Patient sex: M
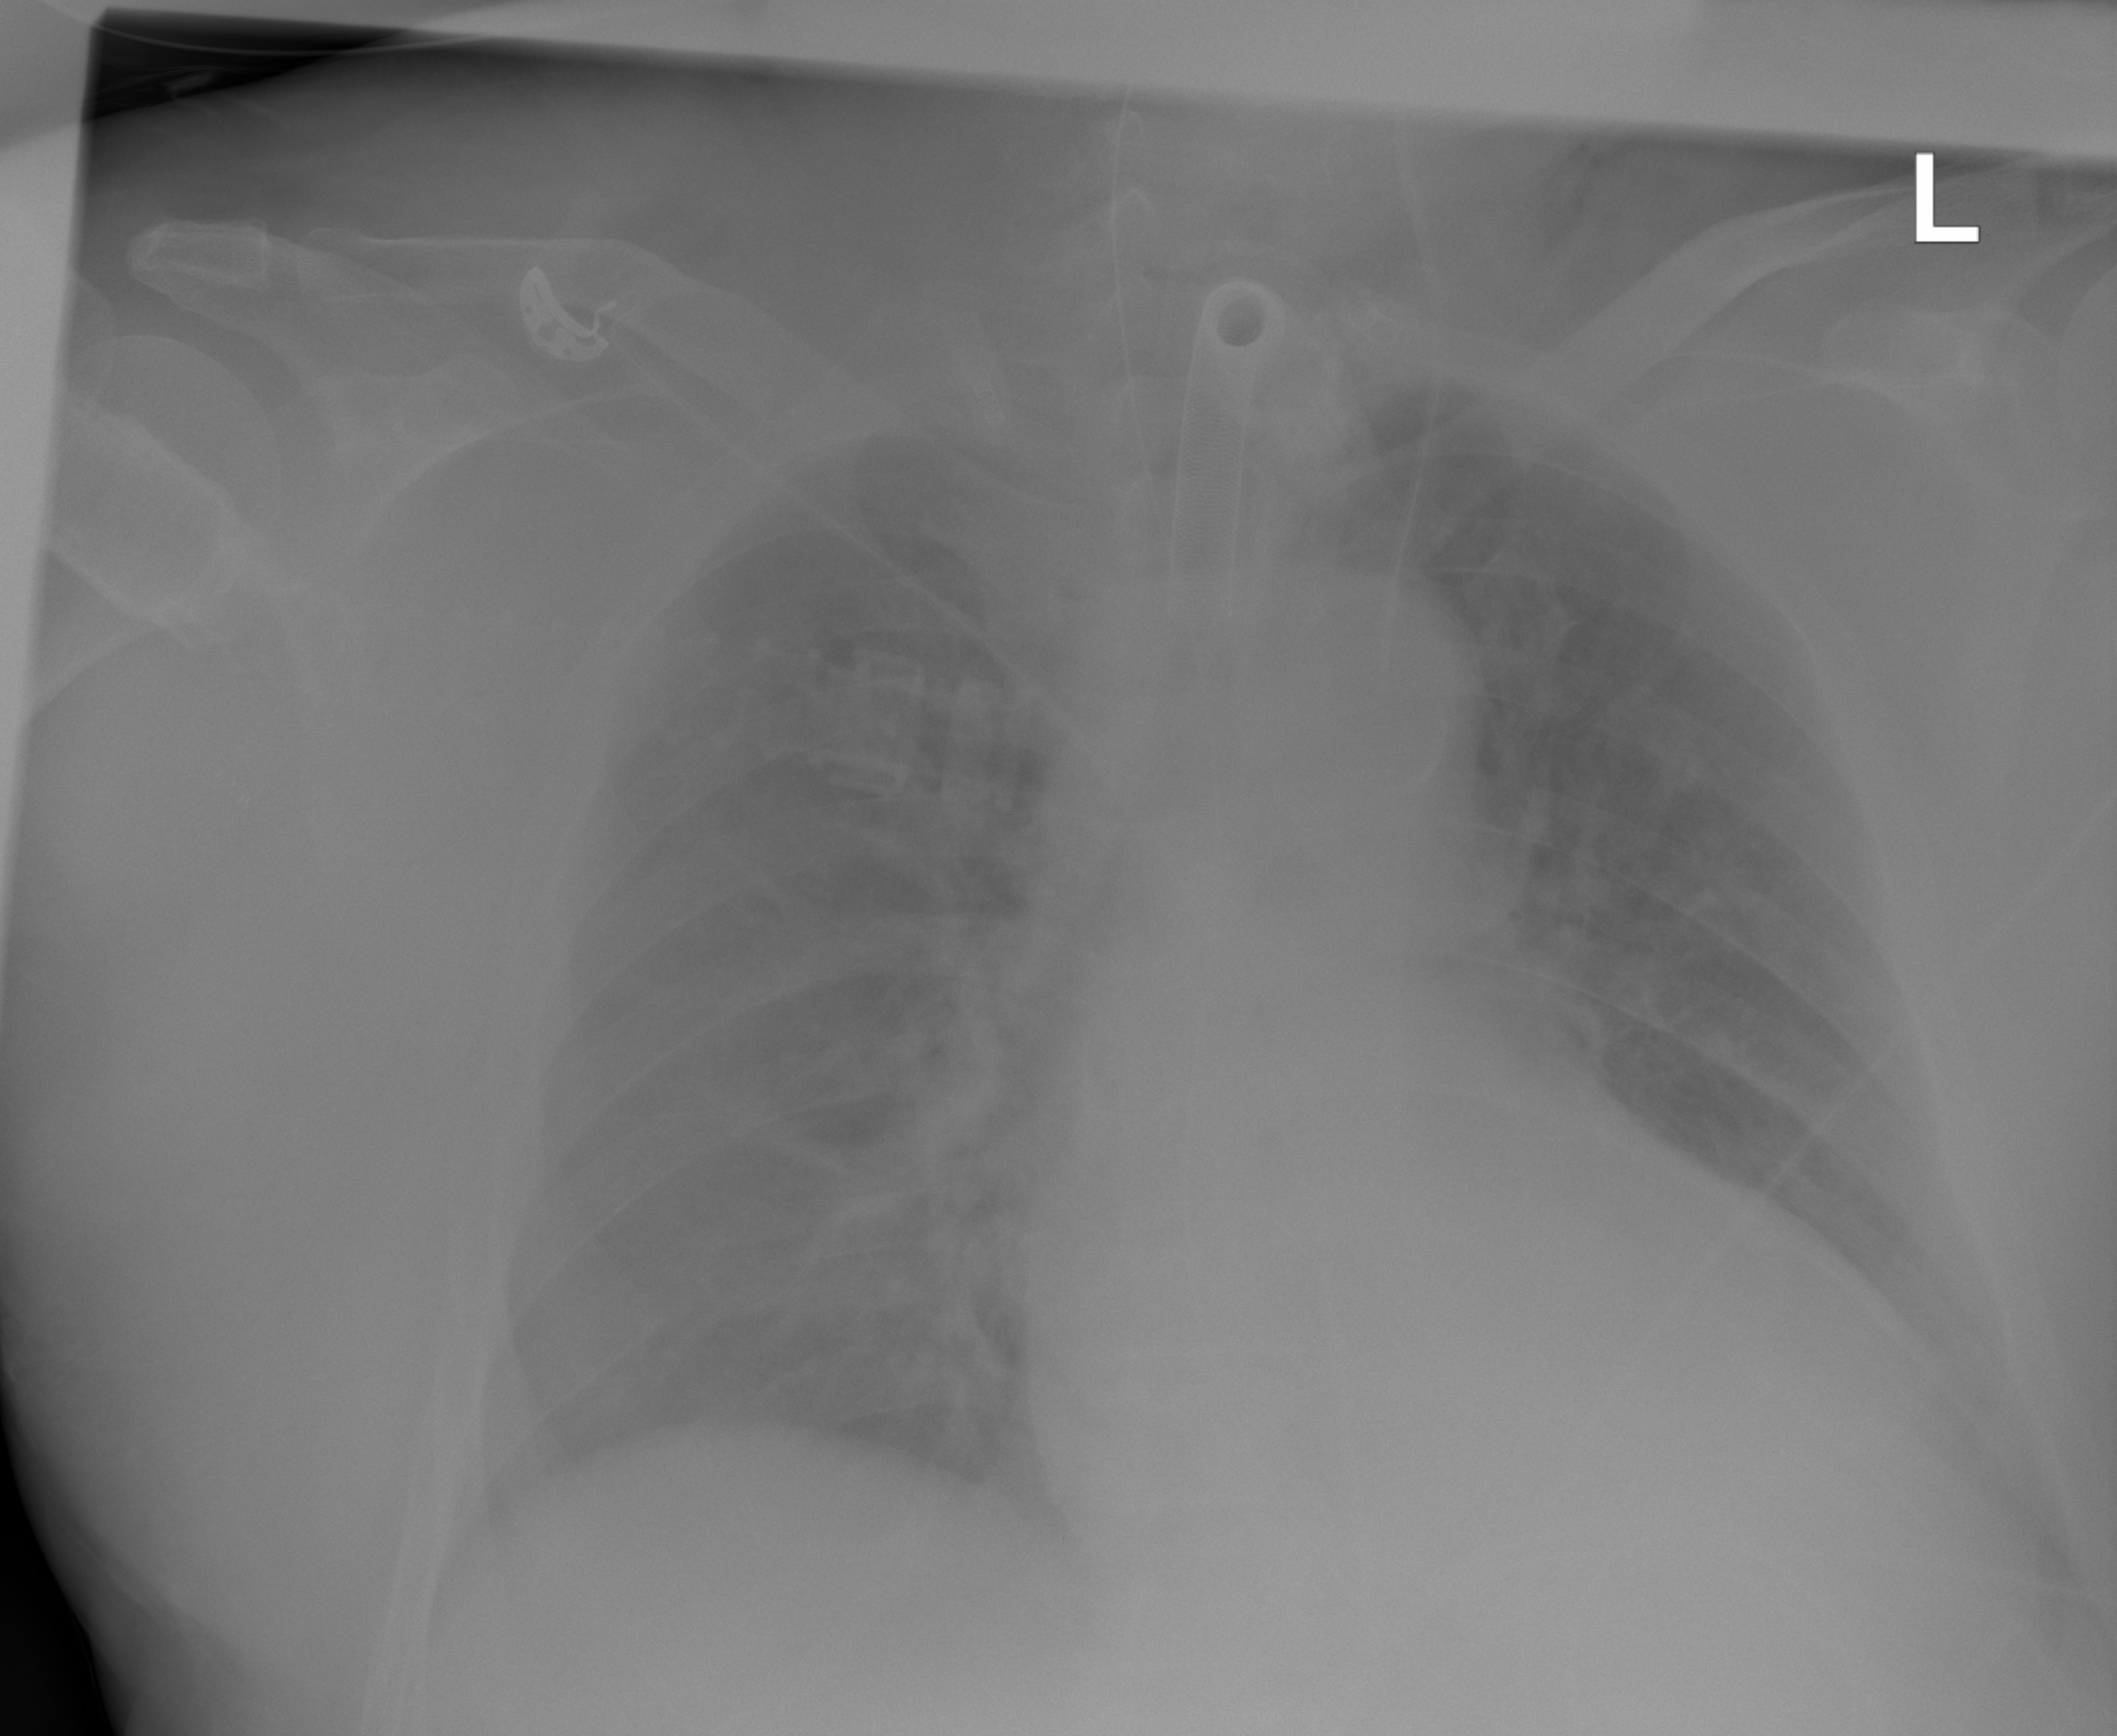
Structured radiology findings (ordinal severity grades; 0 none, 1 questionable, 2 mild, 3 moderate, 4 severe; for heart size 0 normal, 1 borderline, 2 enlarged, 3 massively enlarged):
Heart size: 0
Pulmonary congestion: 2
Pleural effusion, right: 0
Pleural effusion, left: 2
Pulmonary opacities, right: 0
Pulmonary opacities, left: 0
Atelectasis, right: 0
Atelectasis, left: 2